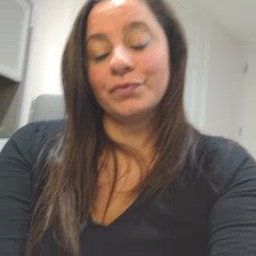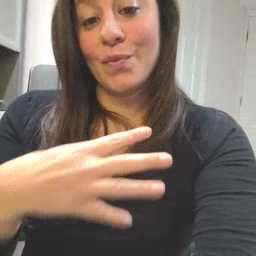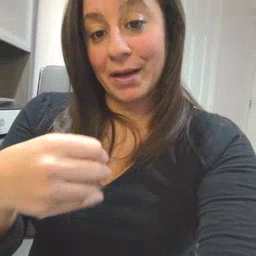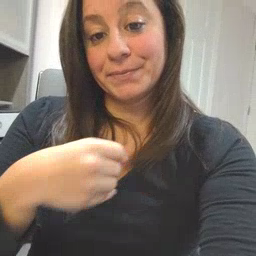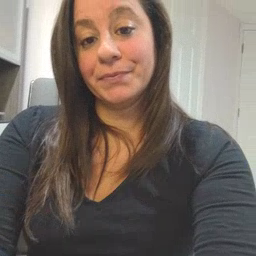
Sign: white